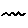
Label: zigzag